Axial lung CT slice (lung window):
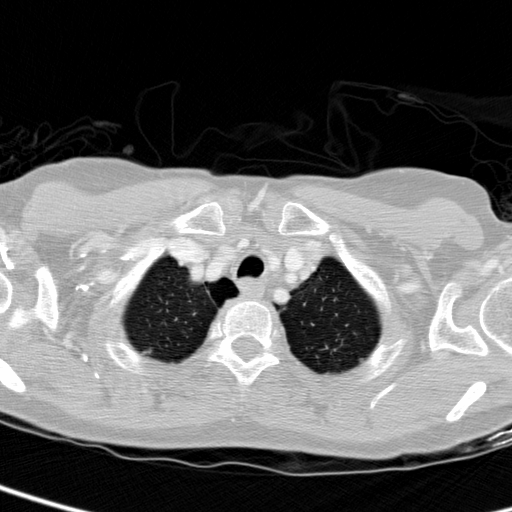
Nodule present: no